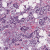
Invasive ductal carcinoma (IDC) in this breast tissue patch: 1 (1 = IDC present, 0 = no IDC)